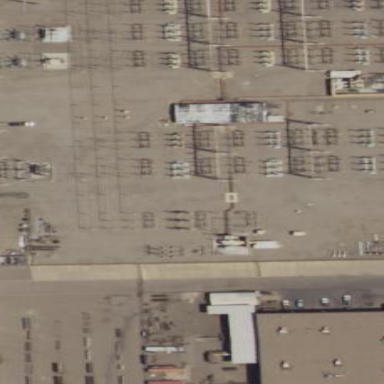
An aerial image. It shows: Fence surrounds transmission level power substation.